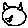
Label: cat